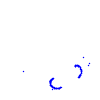
Particle: pion